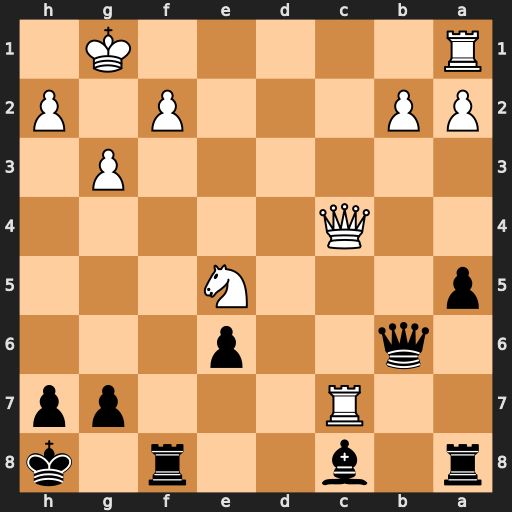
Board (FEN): r1b2r1k/2R3pp/1q2p3/p3N3/2Q5/6P1/PP3P1P/R5K1
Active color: b
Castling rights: -
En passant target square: -
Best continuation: Qxf2+ Kh1 Qxb2